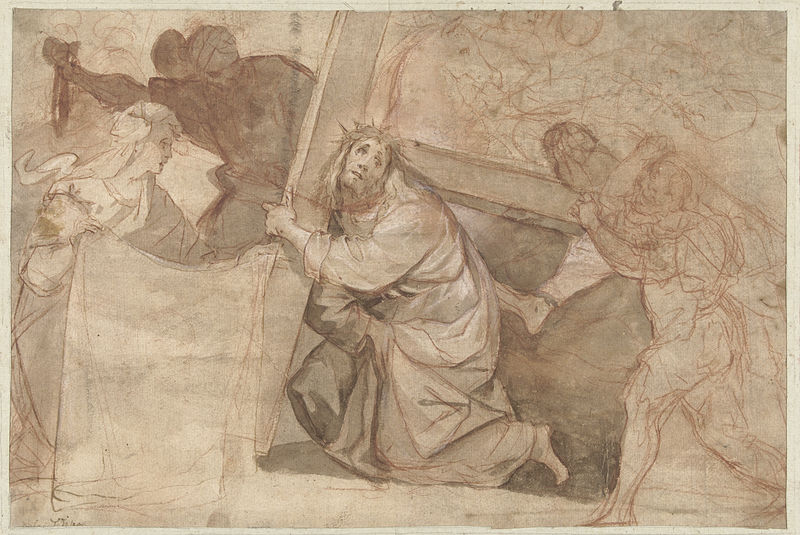
Titel: Christus valt onder het kruis
Künstler: Pier Francesco Morazzone
Standort: Amsterdam
Institution: Rijksmuseum
Schlagwörter: skizze, zeichnung, tuch, messer, rand, sepia, soldaten, kreuz, schwert, knien, peitsche, christus, grab, jesus, jesus christus, kreuzigung, unfertig, maria, magdalena, maria magdalena, veronika, turban, rötel, dornenkrone, erlöser, passion, schweisstuch, kreuzweg, christus am kreuz, messias, t-kreuz, gottessohn, sohn gottes, christkind, le, christkönig, t-form, heilland, erretter, jesus von nazaret